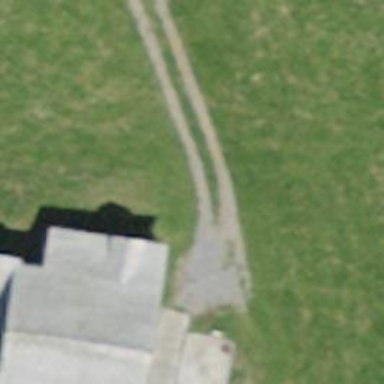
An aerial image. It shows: Unpaved service road.